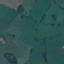
Land use / land cover class: Pasture